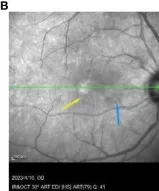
(B) IR image showing a wedge-like AMN lesion (yellow arrowhead) and radial weak reflex lesions (blue arrowhead).
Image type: ophthalmic_imaging (autofluorescence)